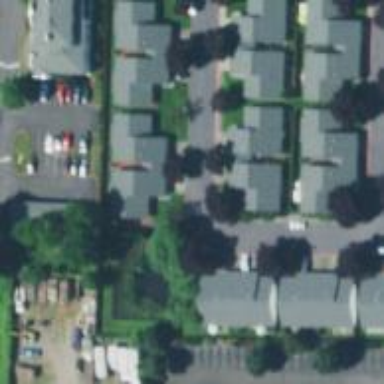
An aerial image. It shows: Residential road with sidewalk on the left.